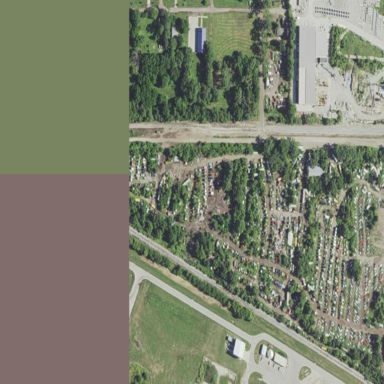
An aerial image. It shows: Scrap yard located in industrial area.